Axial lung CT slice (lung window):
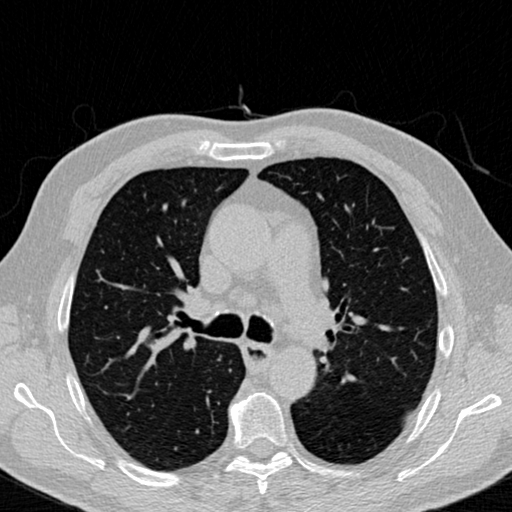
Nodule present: no